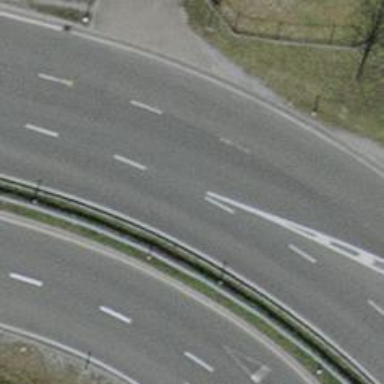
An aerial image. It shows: Asphalt motorway link.